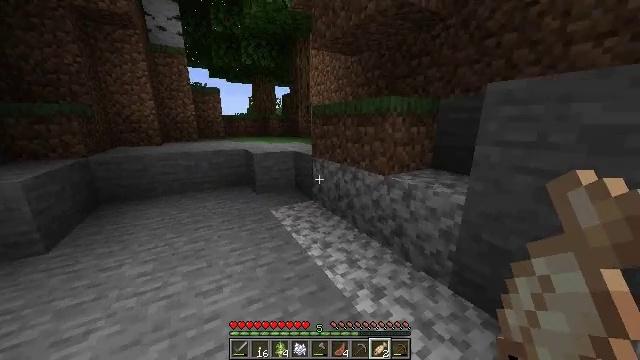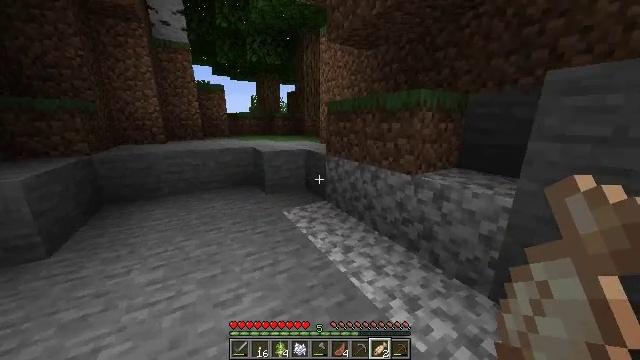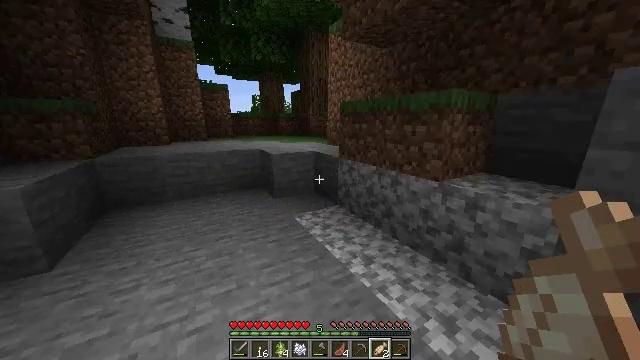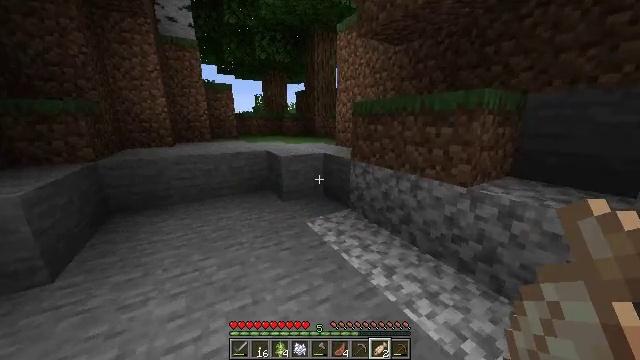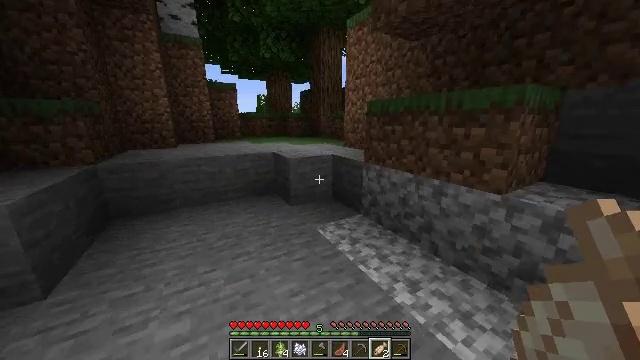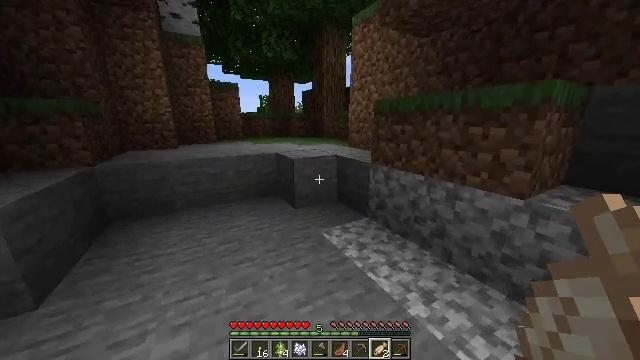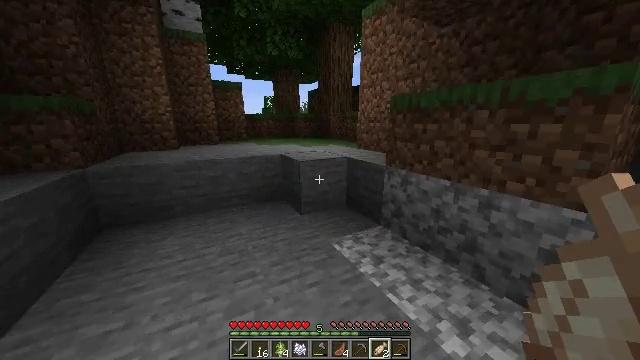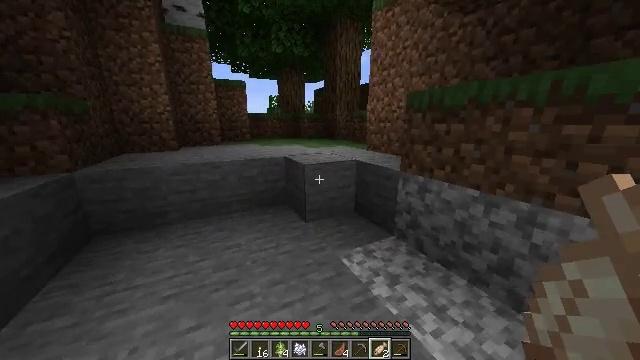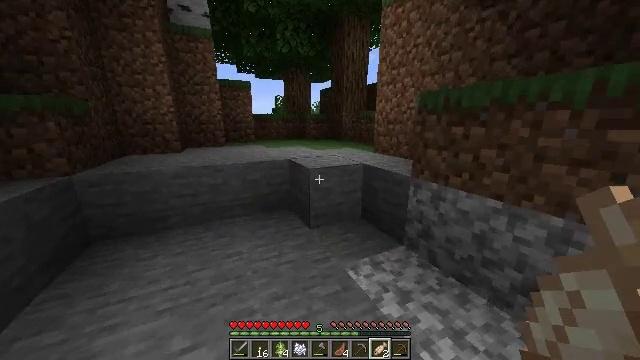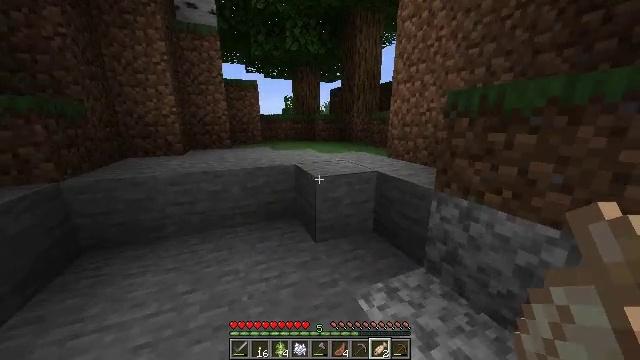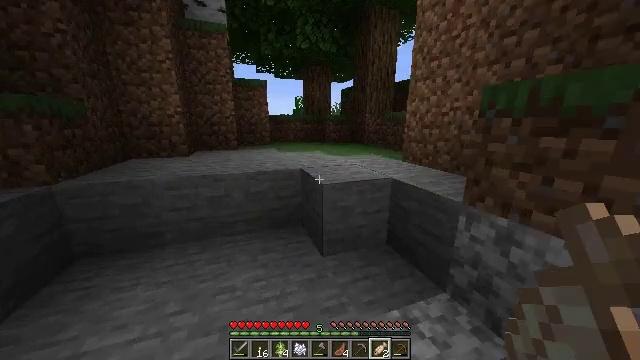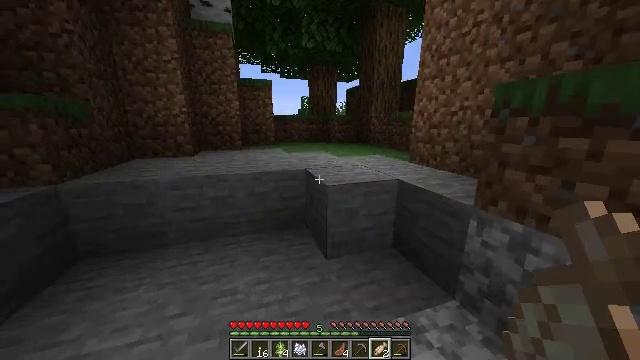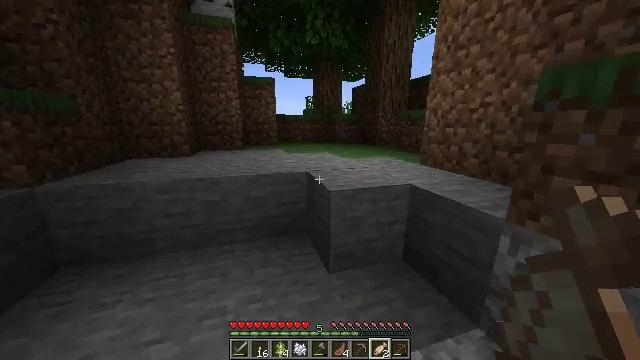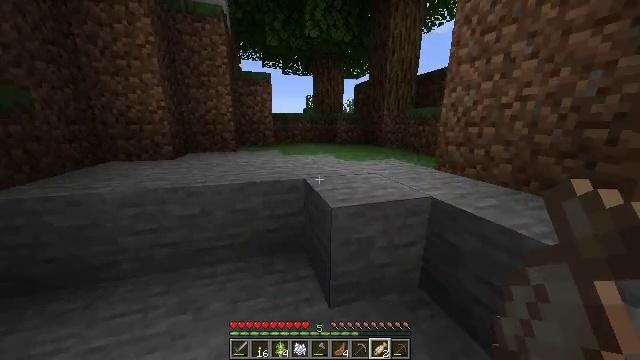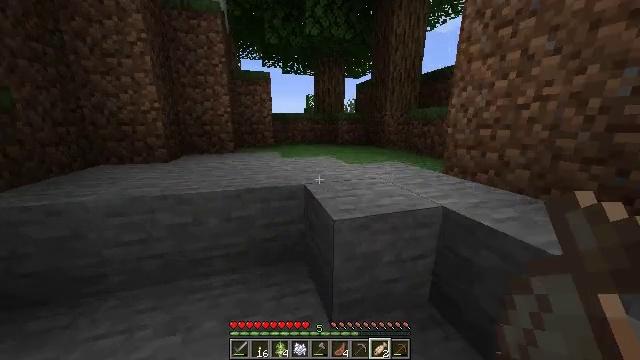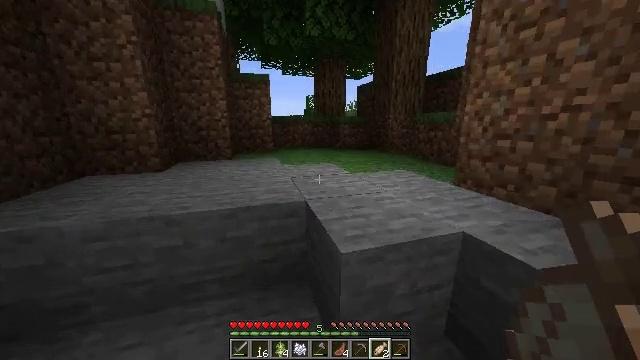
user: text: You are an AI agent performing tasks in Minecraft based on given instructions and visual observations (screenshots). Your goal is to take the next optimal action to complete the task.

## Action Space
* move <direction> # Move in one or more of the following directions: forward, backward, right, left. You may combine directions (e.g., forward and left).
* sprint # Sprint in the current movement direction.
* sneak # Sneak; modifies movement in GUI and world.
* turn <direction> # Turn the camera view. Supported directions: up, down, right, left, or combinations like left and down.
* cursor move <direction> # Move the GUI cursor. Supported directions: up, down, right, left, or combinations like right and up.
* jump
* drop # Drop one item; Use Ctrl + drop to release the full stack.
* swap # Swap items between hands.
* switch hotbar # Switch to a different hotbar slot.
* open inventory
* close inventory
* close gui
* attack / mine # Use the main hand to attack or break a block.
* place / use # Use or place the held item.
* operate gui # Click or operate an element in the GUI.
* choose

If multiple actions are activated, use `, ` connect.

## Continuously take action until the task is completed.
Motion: motion action
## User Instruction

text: Cook cod with the furnace.
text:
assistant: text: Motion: move forward and move left
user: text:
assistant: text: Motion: move forward and move left
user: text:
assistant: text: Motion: move forward and move left
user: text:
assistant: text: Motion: move forward
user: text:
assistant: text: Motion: move forward
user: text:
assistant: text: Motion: move forward, turn left
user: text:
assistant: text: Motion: move forward, turn left
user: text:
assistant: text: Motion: move forward, turn left
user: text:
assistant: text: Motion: move forward, turn left
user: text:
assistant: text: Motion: move forward, turn left
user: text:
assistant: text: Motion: move forward, turn left
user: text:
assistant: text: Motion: move forward, turn left
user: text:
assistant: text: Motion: move forward
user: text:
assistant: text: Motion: move forward
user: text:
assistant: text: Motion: move forward, jump
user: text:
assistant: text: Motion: move forward, jump
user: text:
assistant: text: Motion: move forward, jump
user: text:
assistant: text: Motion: move forward, jump
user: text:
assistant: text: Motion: move forward, jump
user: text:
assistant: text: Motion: move forward, jump
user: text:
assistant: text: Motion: move forward, jump
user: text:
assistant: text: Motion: move forward
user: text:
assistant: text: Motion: move forward
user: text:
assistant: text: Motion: move forward
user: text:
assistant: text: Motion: move forward
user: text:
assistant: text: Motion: move forward
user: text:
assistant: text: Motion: move forward
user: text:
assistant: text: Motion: move forward
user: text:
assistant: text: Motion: move forward
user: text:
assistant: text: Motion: move forward, jump